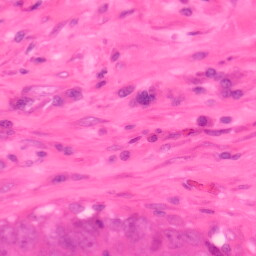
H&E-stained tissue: Colon